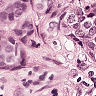
Metastatic tissue present: yes